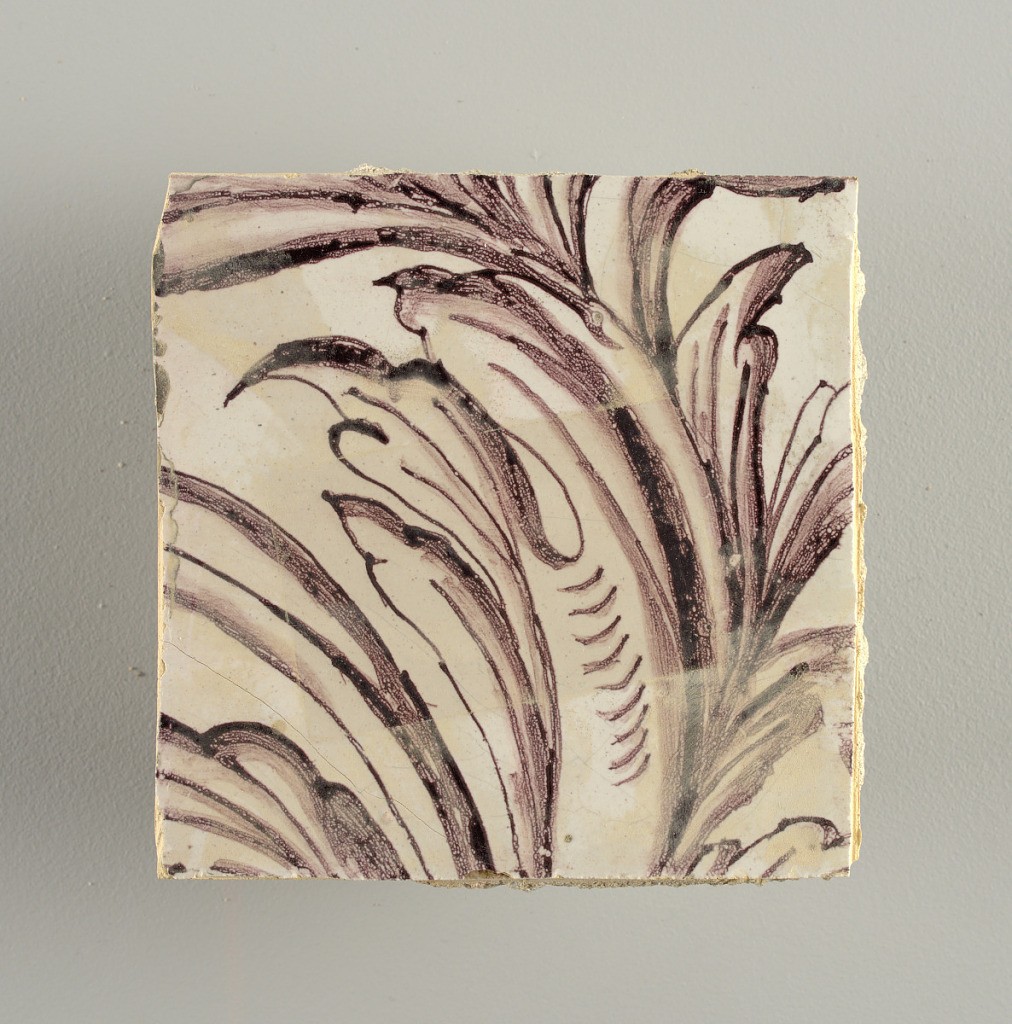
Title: Wall facing
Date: ca. 1725
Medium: tin-glazed earthenware, underglaze
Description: Two vertical rectangles, twenty-three tiles high.  A) Nine tiles wide at top; seven tiles wide at bottom.  B) Ten and one-half tiles wide.

Arabesque design of foliage.  A) with centered figure of Justice under a canopy.  B) with centered urn.